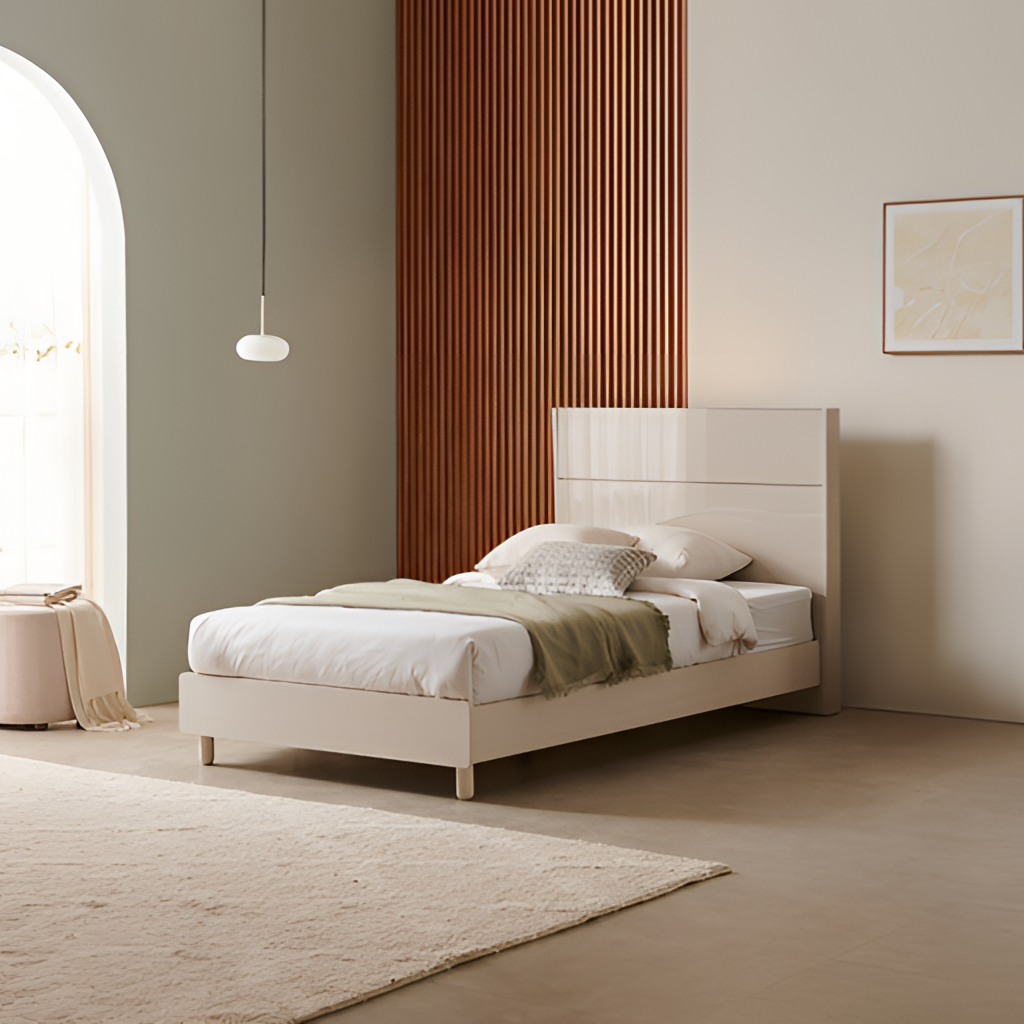
beige wood bed, bedroom, beige tile flooring, with solid pattern, paint wallpaper, with vertical two tone pattern, minimalist